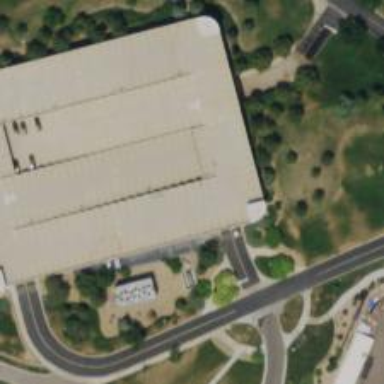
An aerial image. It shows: Parking space.